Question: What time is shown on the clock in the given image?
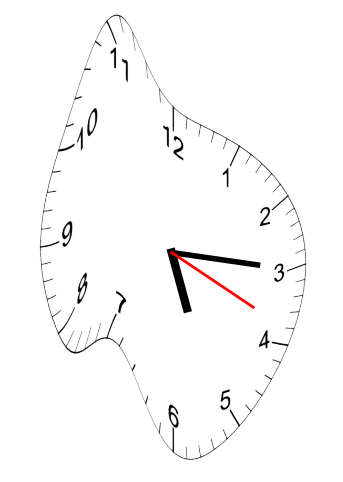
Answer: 05:15:19